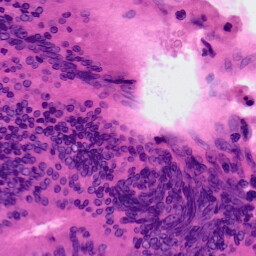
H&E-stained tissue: Colon